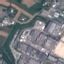
Land use / land cover: Industrial